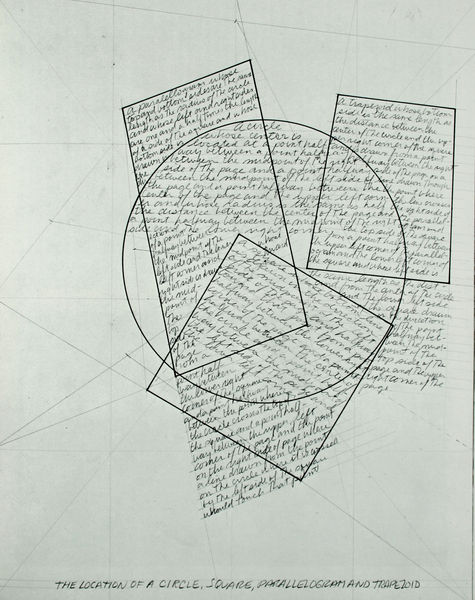
Titel: Location of Geometric Figures
Künstler: Sol Lewitt
Standort: Rom
Institution: Sammlung Laura Grisi
Schlagwörter: grau, weiss, zeichnung, ebene, kreis, rund, schrift, papier, formen, linien, rechteck, form, titel, text, buchstaben, ecken, untertitel, geometrisch, plan, geometrie, quadrat, viereck, durchdringen, lage, kandinsky, sätze, trapez, lewitt, sol, de vinci, lagebeziehung, leonard de vinci, location, vinci